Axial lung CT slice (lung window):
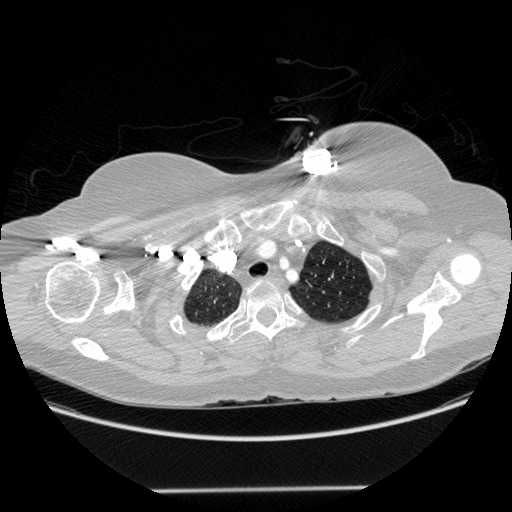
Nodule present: no